【题型】选择题　【知识点】解析几何　【难度】medium
已知不同两点 $A(x_1,y_1)$，$B(x_2,y_2)$ 在曲线 $y = \sqrt{-(x-2)^2 + 1}$ 上，且满足 $\frac{y_1 + 1}{x_1} = \frac{y_2 + 1}{x_2}$，则直线 $AB$ 斜率的取值范围是（ ）

A. $\left(\frac{4}{3},+\infty\right)$ \quad B. $\left[1,\frac{4}{3}\right)$ \quad C. $\left[1,\frac{4}{3}\right]$ \quad D. $\left(0,\frac{4}{3}\right)$
【解答】
\vspace{1em}

\textbf{【答案】} B

\vspace{1em}

\textbf{【分析】}
将曲线方程变形可知曲线为半圆弧，将斜率关系转化为过点 $P(0,-1)$ 的直线与圆弧有两不同交点，结合图形可求直线 $AB$ 斜率的范围。

\vspace{1em}

\textbf{【详解】}
由 $y = \sqrt{-(x-2)^2 + 1}$ 得 $(x-2)^2 + y^2 = 1\ (y \ge 0)$，

曲线为以 $C(2,0)$ 为圆心，$1$ 为半径的上半圆弧。

由 $A(x_1,y_1)$，$B(x_2,y_2)$ 为不同两点，且 $\frac{y_1 + 1}{x_1} = \frac{y_2 + 1}{x_2}$，

则过点 $P(0,-1)$ 的直线与半圆弧有两个不同的交点。

如图，直线 $PA$ 的斜率为 $k_1 = \frac{0 - (-1)}{1 - 0} = 1$，

当过点 $P$ 的直线与圆相切于点 $T$ 时，

设直线方程为 $y = kx - 1$，即：$kx - y - 1 = 0$，

由圆心 $C(2,0)$ 到直线的距离 $d = \frac{|2k - 1|}{\sqrt{k^2 + 1}} = 1$，

解得 $k = 0$（舍），或 $k = \frac{4}{3}$，即直线 $PT$ 的斜率为 $k_2 = \frac{4}{3}$，

如图可知，要使直线与半圆弧有两个不同的交点，

则直线 $AB$ 斜率 $k$ 的取值范围为 $1 \le k < \frac{4}{3}$，即 $k \in \left[1,\frac{4}{3}\right)$。

故选：B。

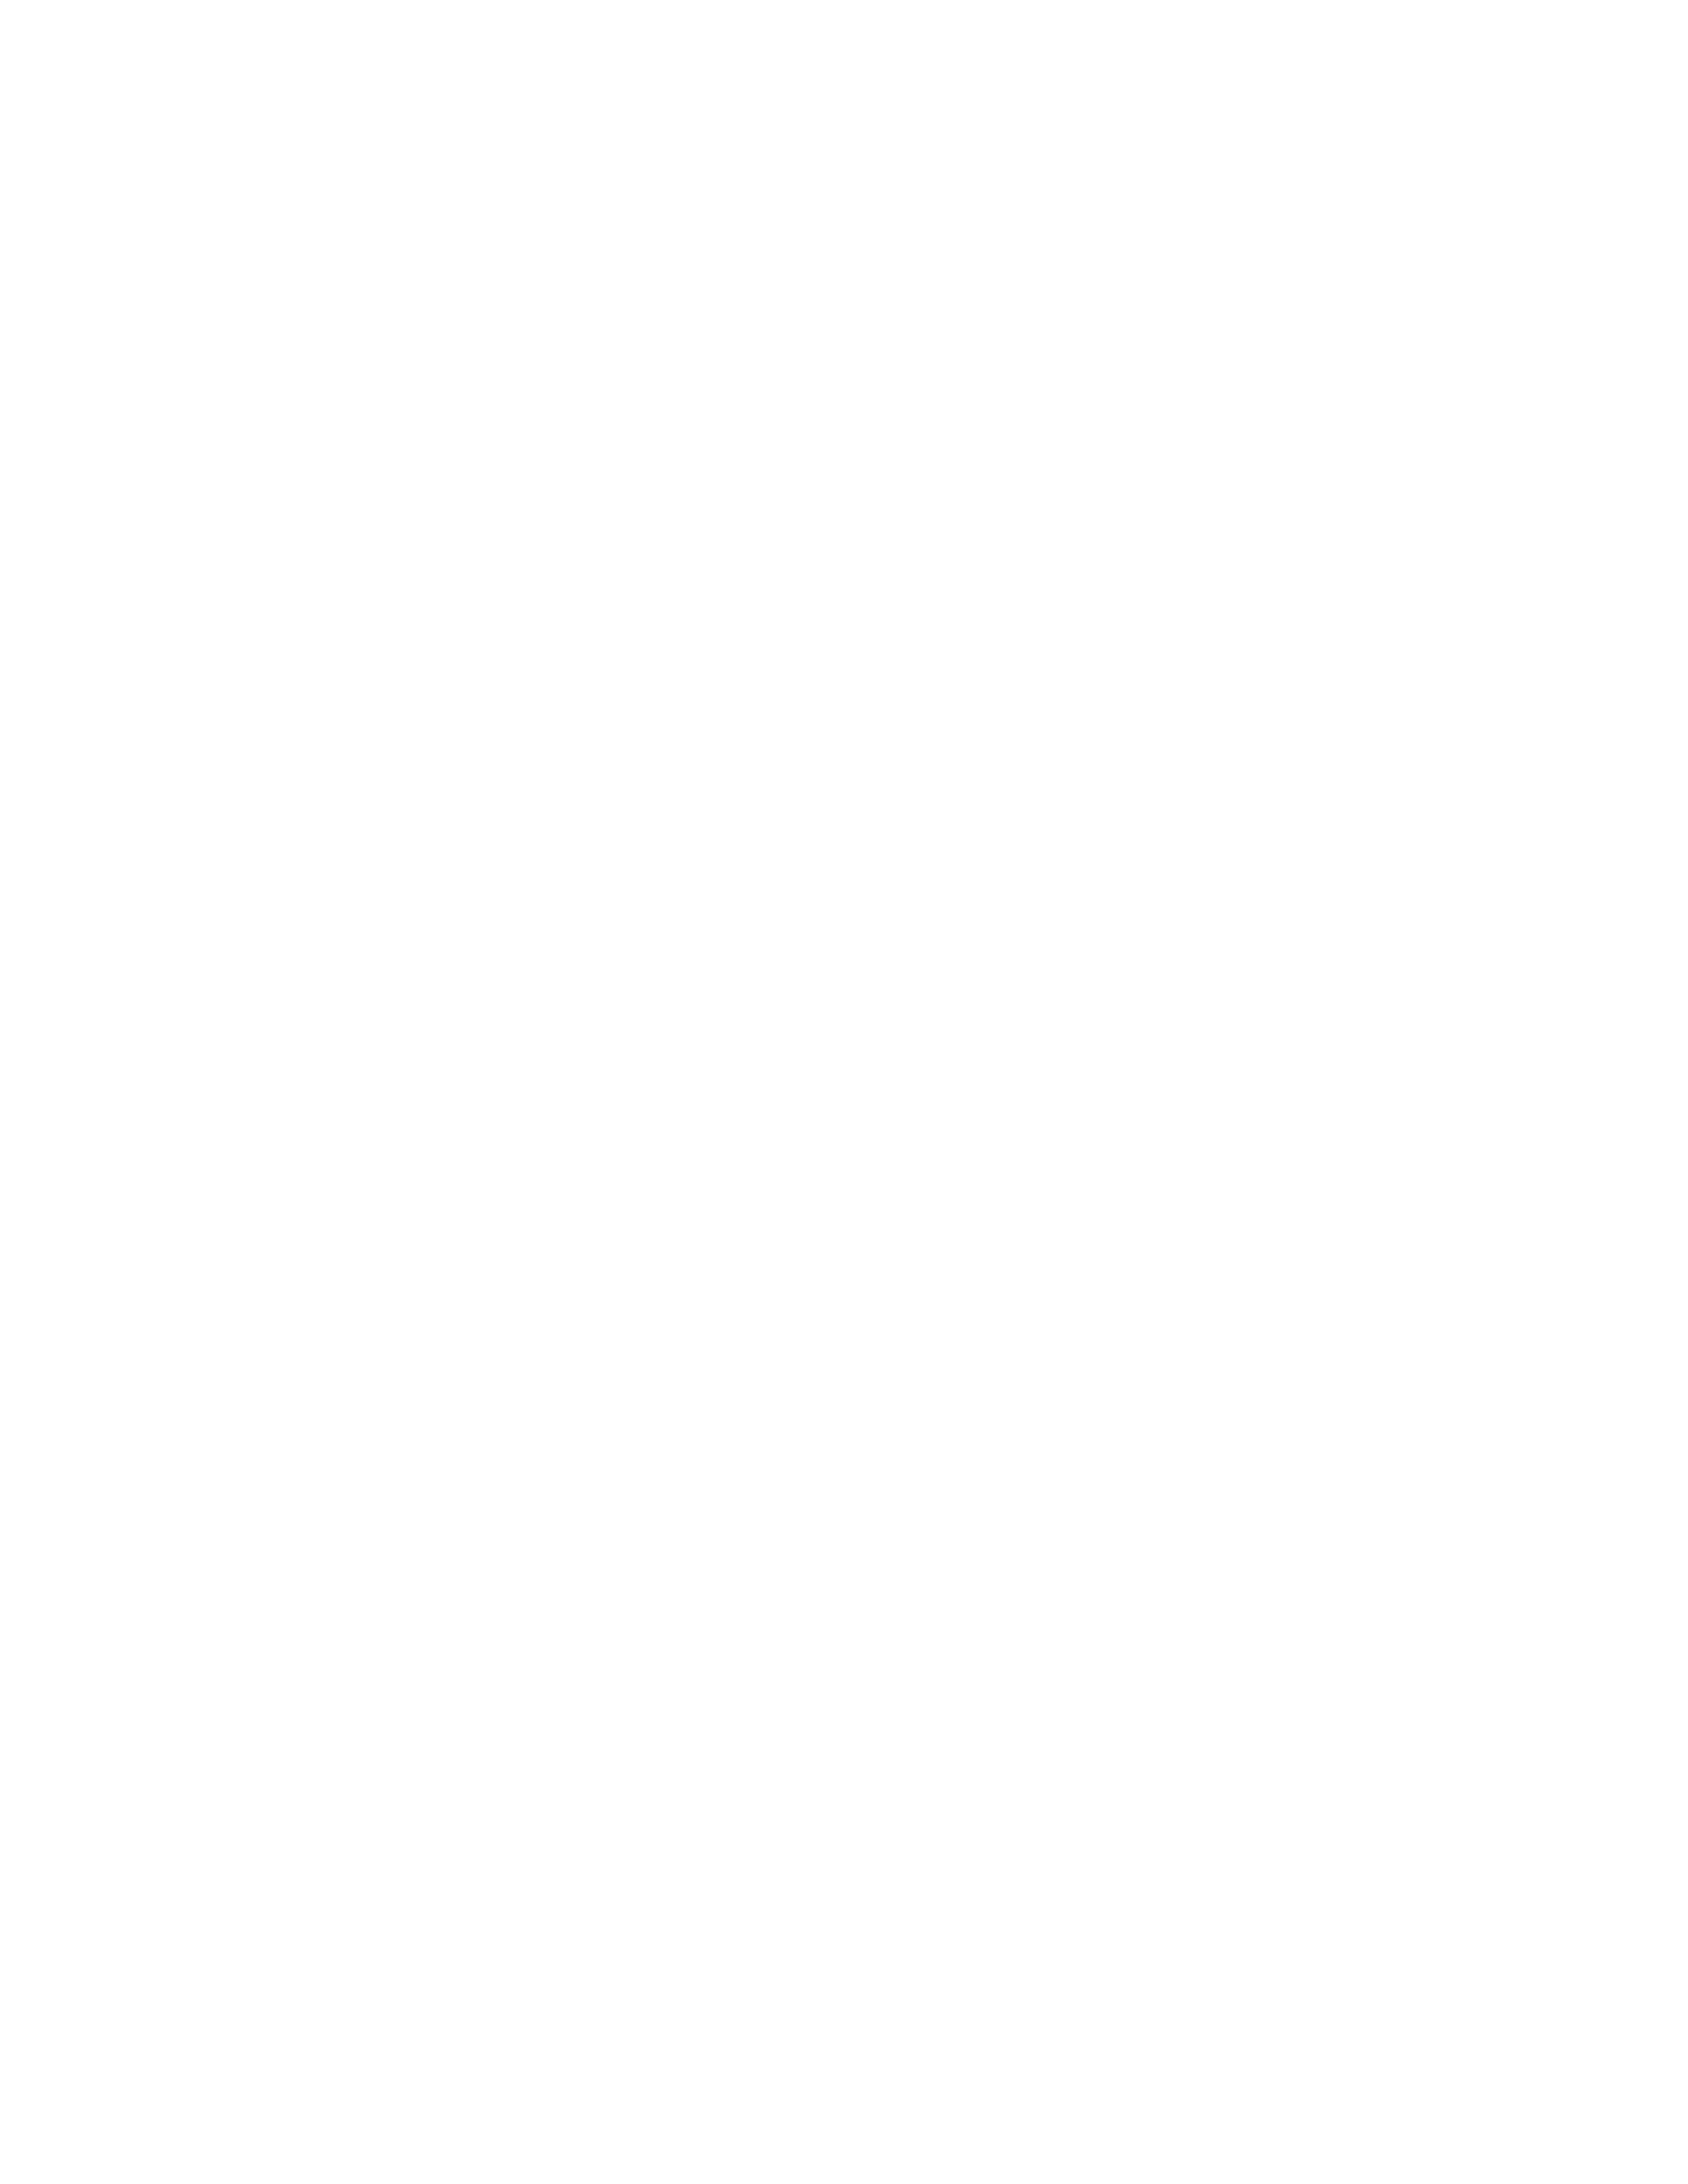